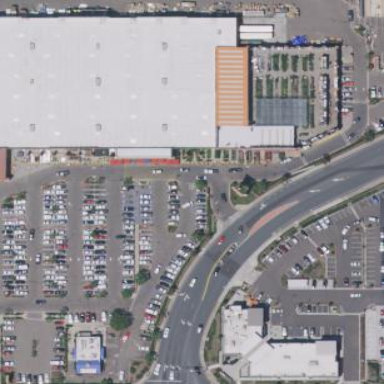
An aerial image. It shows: Retail area.